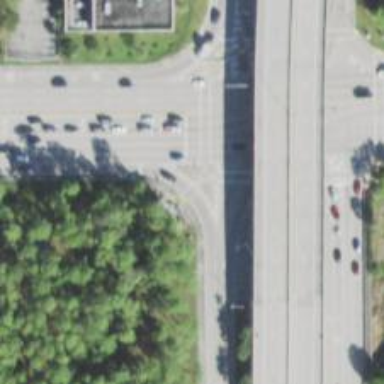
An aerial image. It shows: Primary link highway with asphalt surface.